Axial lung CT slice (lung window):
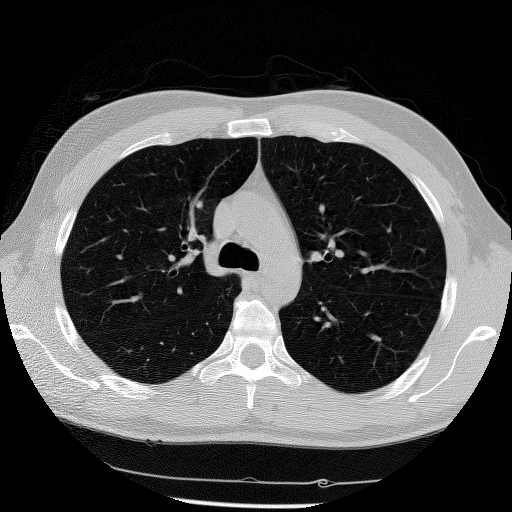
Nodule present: no